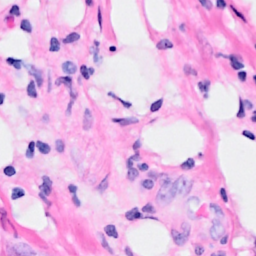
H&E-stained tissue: Breast